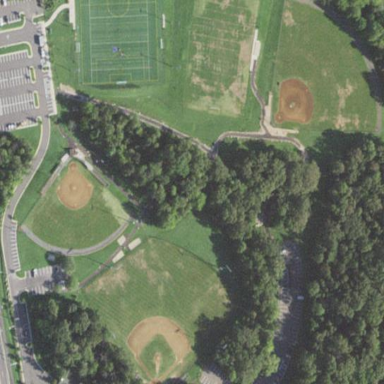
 and tennis courts. The park does not have basketball courts."